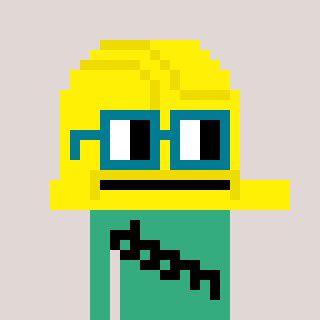
a pixel art character with square dark green glasses, a construction helmet-shaped head and a teal-colored body on a warm background